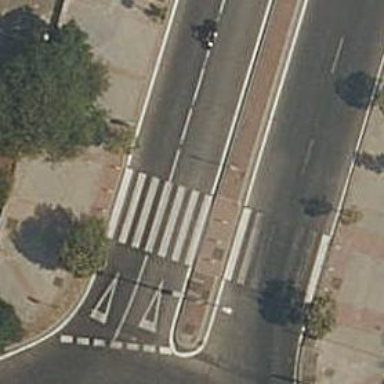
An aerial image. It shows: Uncontrolled zebra crossing with central island.